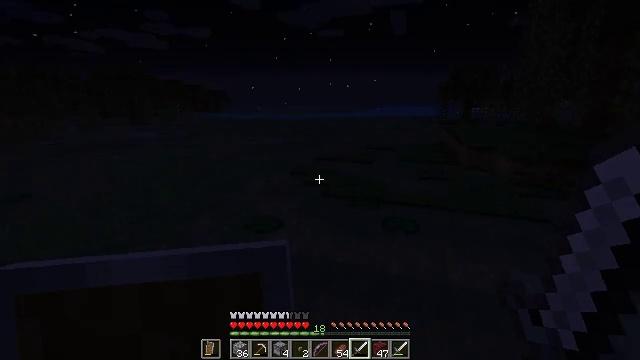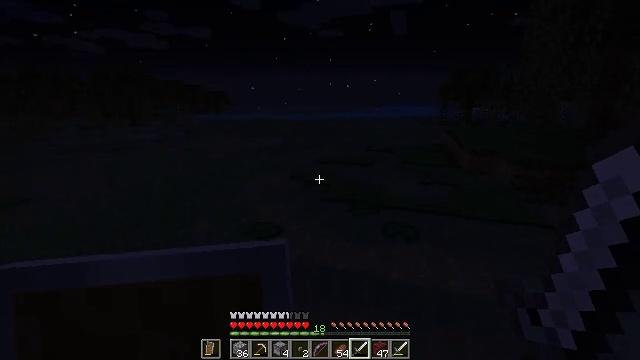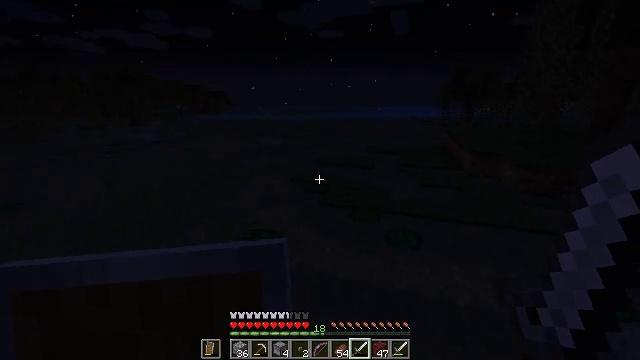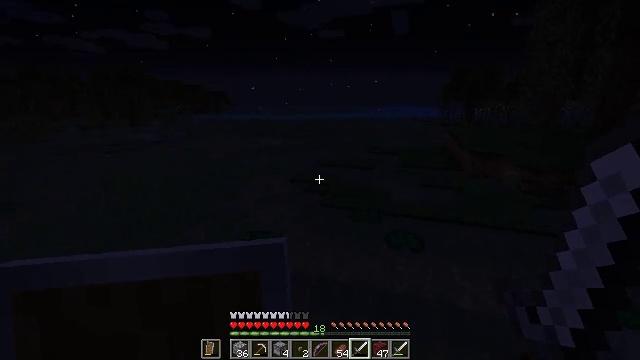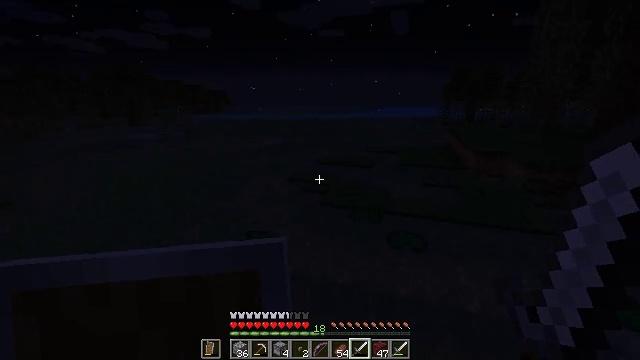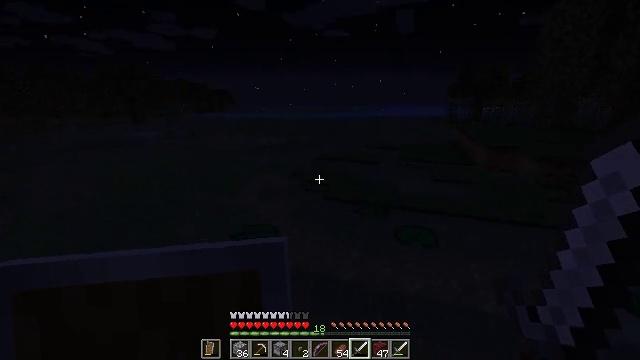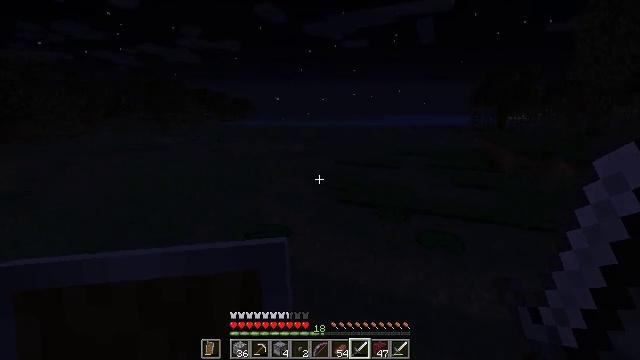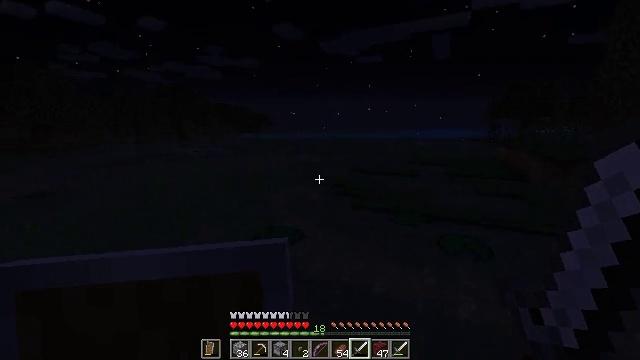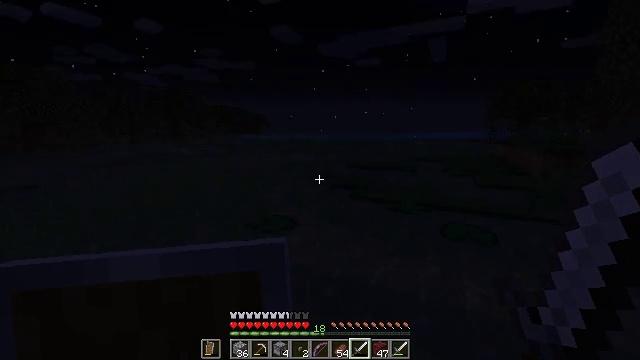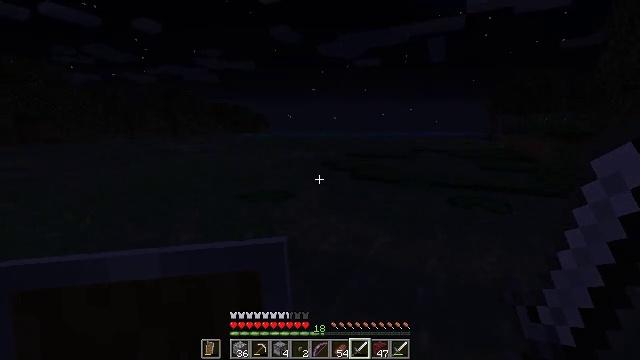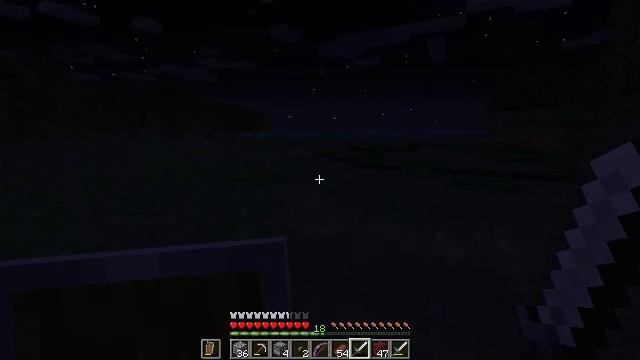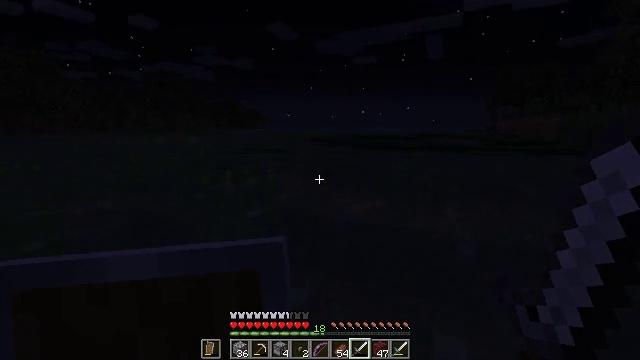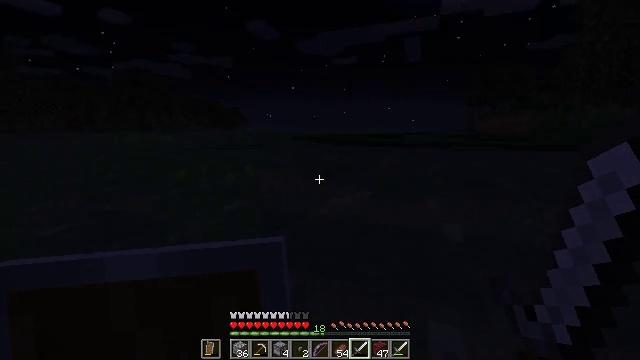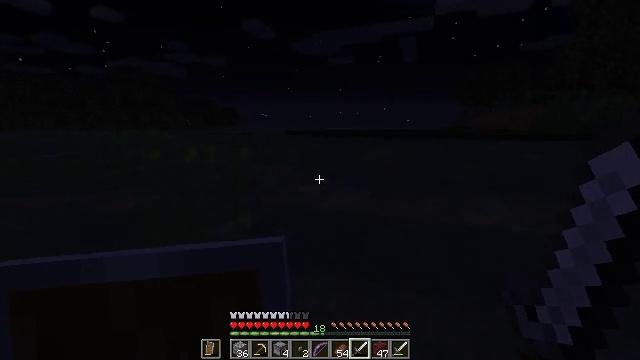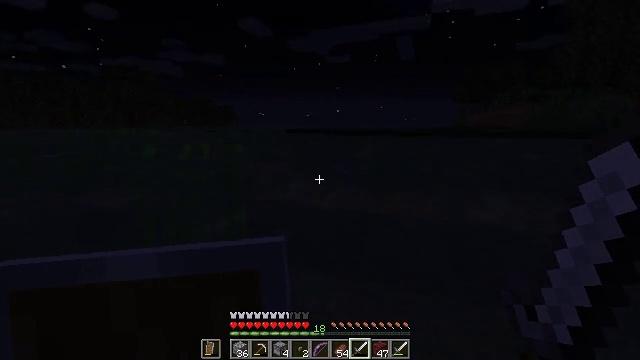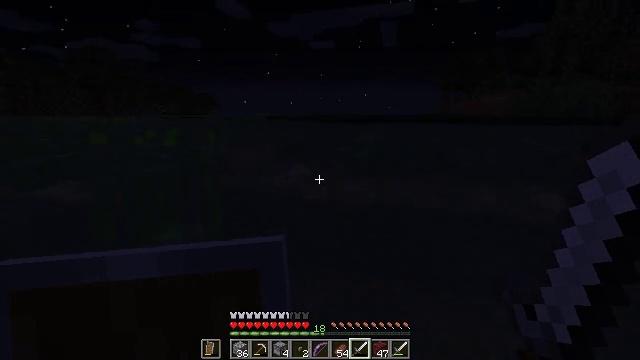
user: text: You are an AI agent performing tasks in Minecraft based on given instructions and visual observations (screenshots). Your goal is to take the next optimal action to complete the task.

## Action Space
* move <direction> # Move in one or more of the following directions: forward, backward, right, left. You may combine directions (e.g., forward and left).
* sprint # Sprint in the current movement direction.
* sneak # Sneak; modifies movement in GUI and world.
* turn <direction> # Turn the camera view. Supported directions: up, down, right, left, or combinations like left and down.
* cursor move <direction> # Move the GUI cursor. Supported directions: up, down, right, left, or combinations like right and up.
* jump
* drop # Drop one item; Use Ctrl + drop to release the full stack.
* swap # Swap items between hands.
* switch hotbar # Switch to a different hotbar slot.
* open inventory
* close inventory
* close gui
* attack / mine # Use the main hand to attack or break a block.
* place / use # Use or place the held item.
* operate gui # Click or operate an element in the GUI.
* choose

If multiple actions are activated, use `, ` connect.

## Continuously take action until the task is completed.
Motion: motion action
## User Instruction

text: Kill enemies.
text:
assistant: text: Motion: move forward, jump
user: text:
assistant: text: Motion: move forward, jump
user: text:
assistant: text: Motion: move forward, jump
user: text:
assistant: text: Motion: move forward, jump
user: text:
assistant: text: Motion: move forward, jump
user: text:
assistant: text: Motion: move forward, turn left and up, jump
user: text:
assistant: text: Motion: move forward, turn left and up, jump
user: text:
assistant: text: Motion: move forward, jump
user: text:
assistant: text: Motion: move forward, jump
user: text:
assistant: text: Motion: move forward, jump
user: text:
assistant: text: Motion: move forward, jump
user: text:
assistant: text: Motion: move forward, turn right, jump
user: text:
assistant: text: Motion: move forward, jump
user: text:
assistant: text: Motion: move forward, jump
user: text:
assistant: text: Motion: move forward, turn right and down, jump
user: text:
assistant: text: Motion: move forward, turn down, jump
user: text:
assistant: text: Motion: move forward, jump
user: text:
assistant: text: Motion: move forward, turn right, jump
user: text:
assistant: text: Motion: move forward, jump
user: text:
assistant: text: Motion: move forward, jump
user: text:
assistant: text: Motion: move forward, jump
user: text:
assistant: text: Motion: move forward, jump
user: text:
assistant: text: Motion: move forward, jump
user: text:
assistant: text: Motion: move forward, jump
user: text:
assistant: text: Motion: move forward, jump
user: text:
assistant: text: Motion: move forward, jump
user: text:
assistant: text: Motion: move forward, jump
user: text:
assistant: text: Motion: move forward, jump
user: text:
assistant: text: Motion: move forward, jump
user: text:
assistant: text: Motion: move forward, jump